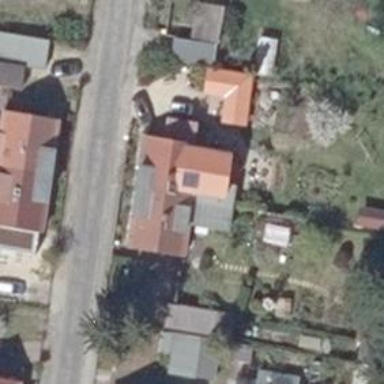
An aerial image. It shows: Semi-detached house with gabled roof.